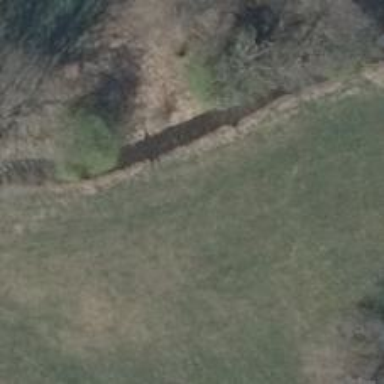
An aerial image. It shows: Grassy track road with grade 4 track type.